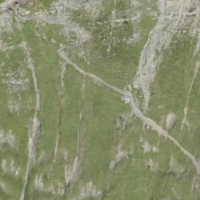
EUNIS habitat code: 26
Species observed at this site:
Caltha palustris